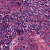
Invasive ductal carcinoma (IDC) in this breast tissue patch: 1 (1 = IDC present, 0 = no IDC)